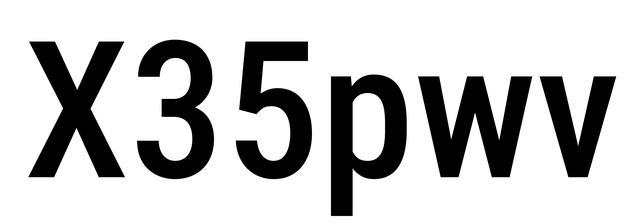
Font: Roboto_Condensed_Medium